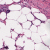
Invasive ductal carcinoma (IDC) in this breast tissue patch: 0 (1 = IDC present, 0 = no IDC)